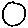
Label: circle